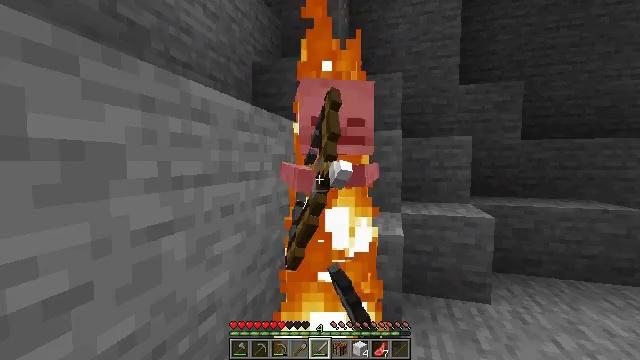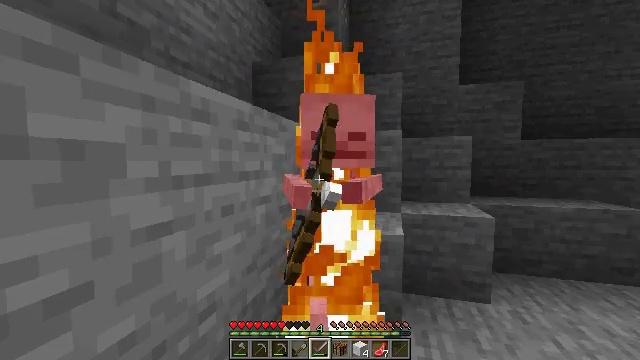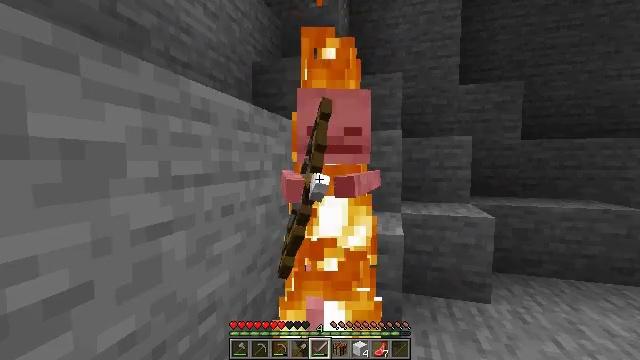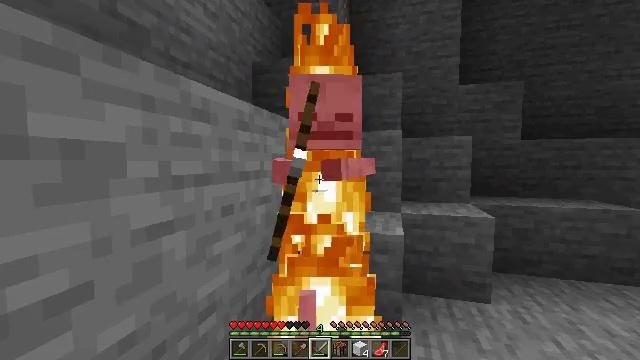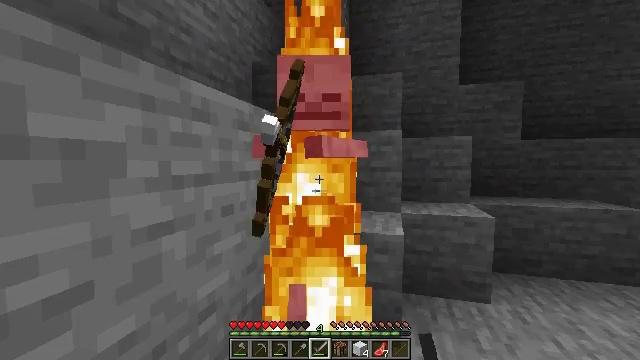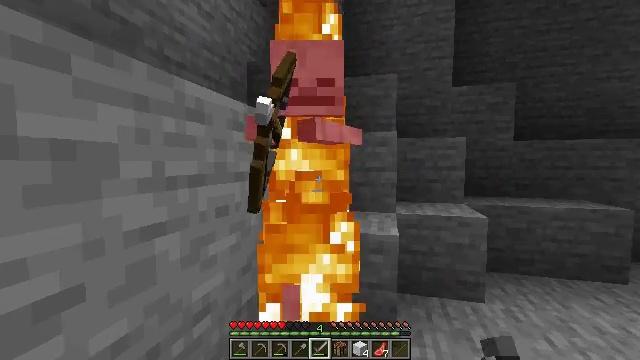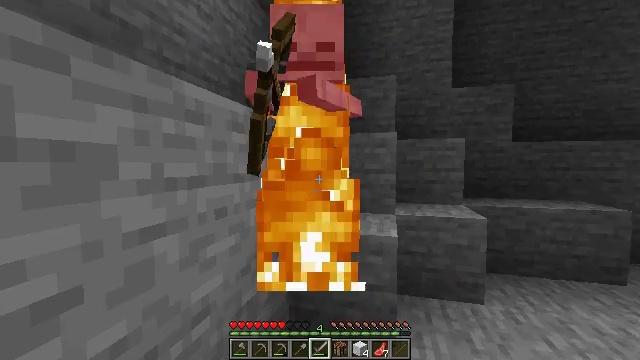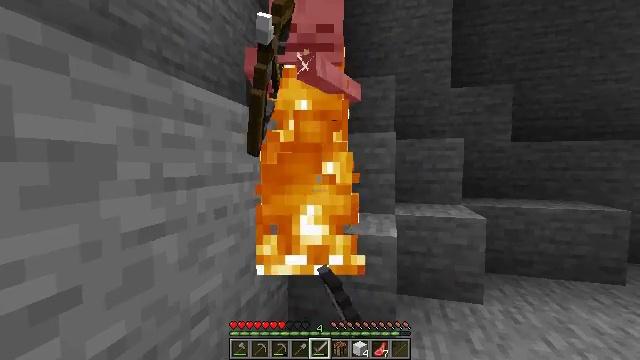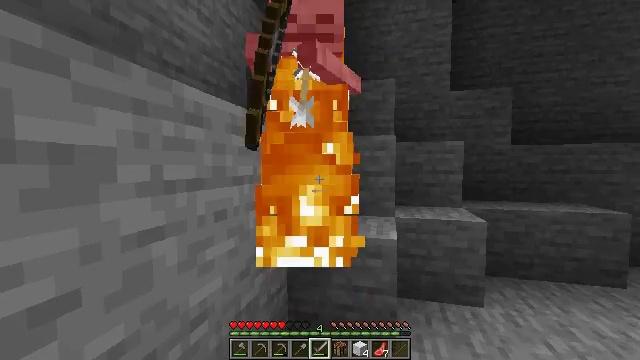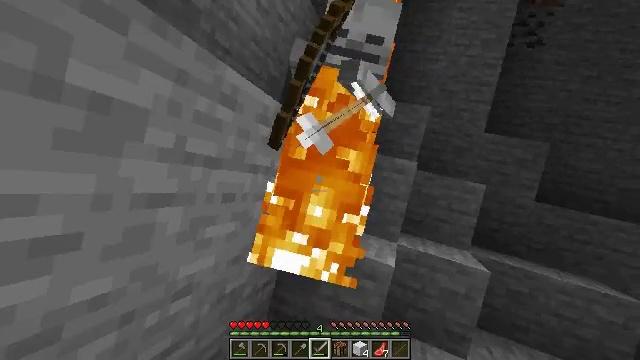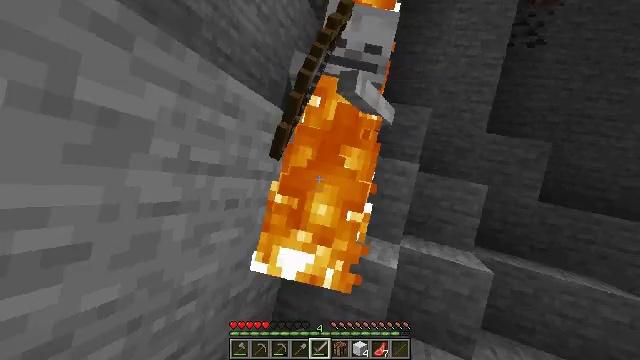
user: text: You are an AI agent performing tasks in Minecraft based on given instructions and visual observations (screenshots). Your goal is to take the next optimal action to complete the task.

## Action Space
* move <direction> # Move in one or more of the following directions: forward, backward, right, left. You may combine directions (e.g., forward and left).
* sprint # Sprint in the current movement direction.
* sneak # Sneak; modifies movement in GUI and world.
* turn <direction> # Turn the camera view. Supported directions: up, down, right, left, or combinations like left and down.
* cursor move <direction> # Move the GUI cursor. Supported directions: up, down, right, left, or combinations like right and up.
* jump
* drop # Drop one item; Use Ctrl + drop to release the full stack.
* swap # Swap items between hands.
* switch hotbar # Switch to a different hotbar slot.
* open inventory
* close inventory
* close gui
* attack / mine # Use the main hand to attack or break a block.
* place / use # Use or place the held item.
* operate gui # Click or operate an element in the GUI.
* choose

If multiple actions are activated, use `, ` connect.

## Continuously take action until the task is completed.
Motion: motion action
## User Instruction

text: Kill a skeleton.
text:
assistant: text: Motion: attack / mine
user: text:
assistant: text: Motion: attack / mine
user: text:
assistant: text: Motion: attack / mine
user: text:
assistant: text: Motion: attack / mine
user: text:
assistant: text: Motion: turn right
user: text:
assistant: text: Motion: attack / mine
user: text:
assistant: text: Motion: attack / mine
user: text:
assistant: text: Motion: attack / mine
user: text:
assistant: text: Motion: turn left and up
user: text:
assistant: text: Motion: attack / mine
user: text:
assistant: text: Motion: attack / mine